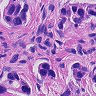
Metastatic tissue present: yes